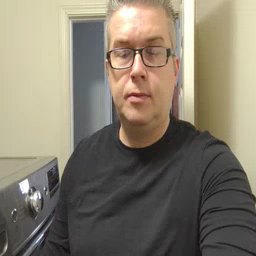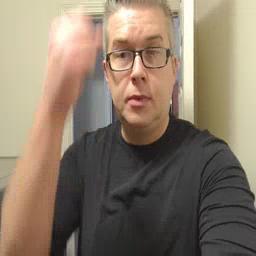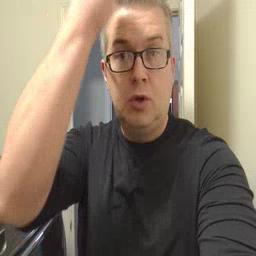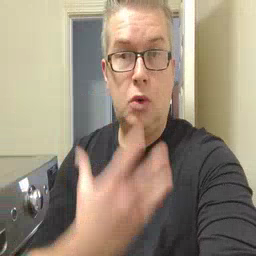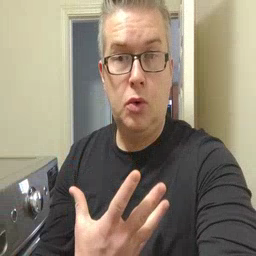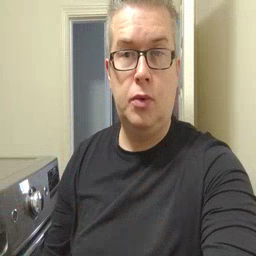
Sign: shower